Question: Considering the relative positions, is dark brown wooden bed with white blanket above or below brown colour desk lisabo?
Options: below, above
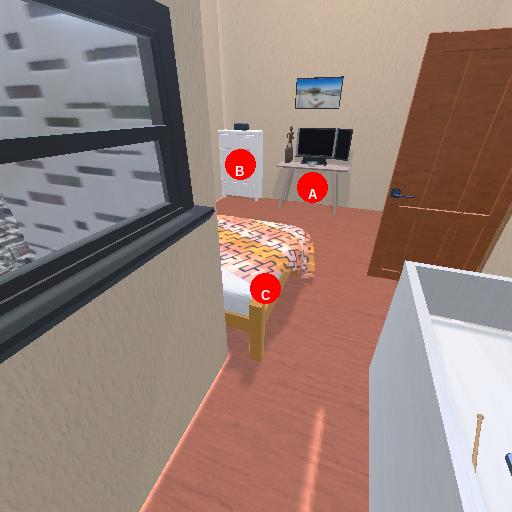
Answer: below